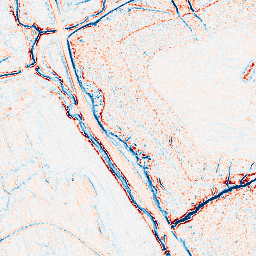
Category: edge_preserving
Decomposition family: anisotropic_diffusion
Decomposition parameters: iterations: 5
kappa: 30
gamma: 0.2
Upsampling method: regularized
Upsampling parameters: scale: 4
lambda_reg: 0.01
Upsampling scale: 4